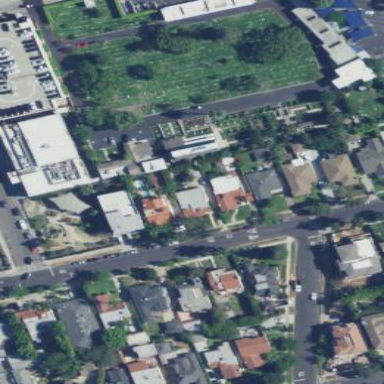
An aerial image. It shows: Cemetery.